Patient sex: M
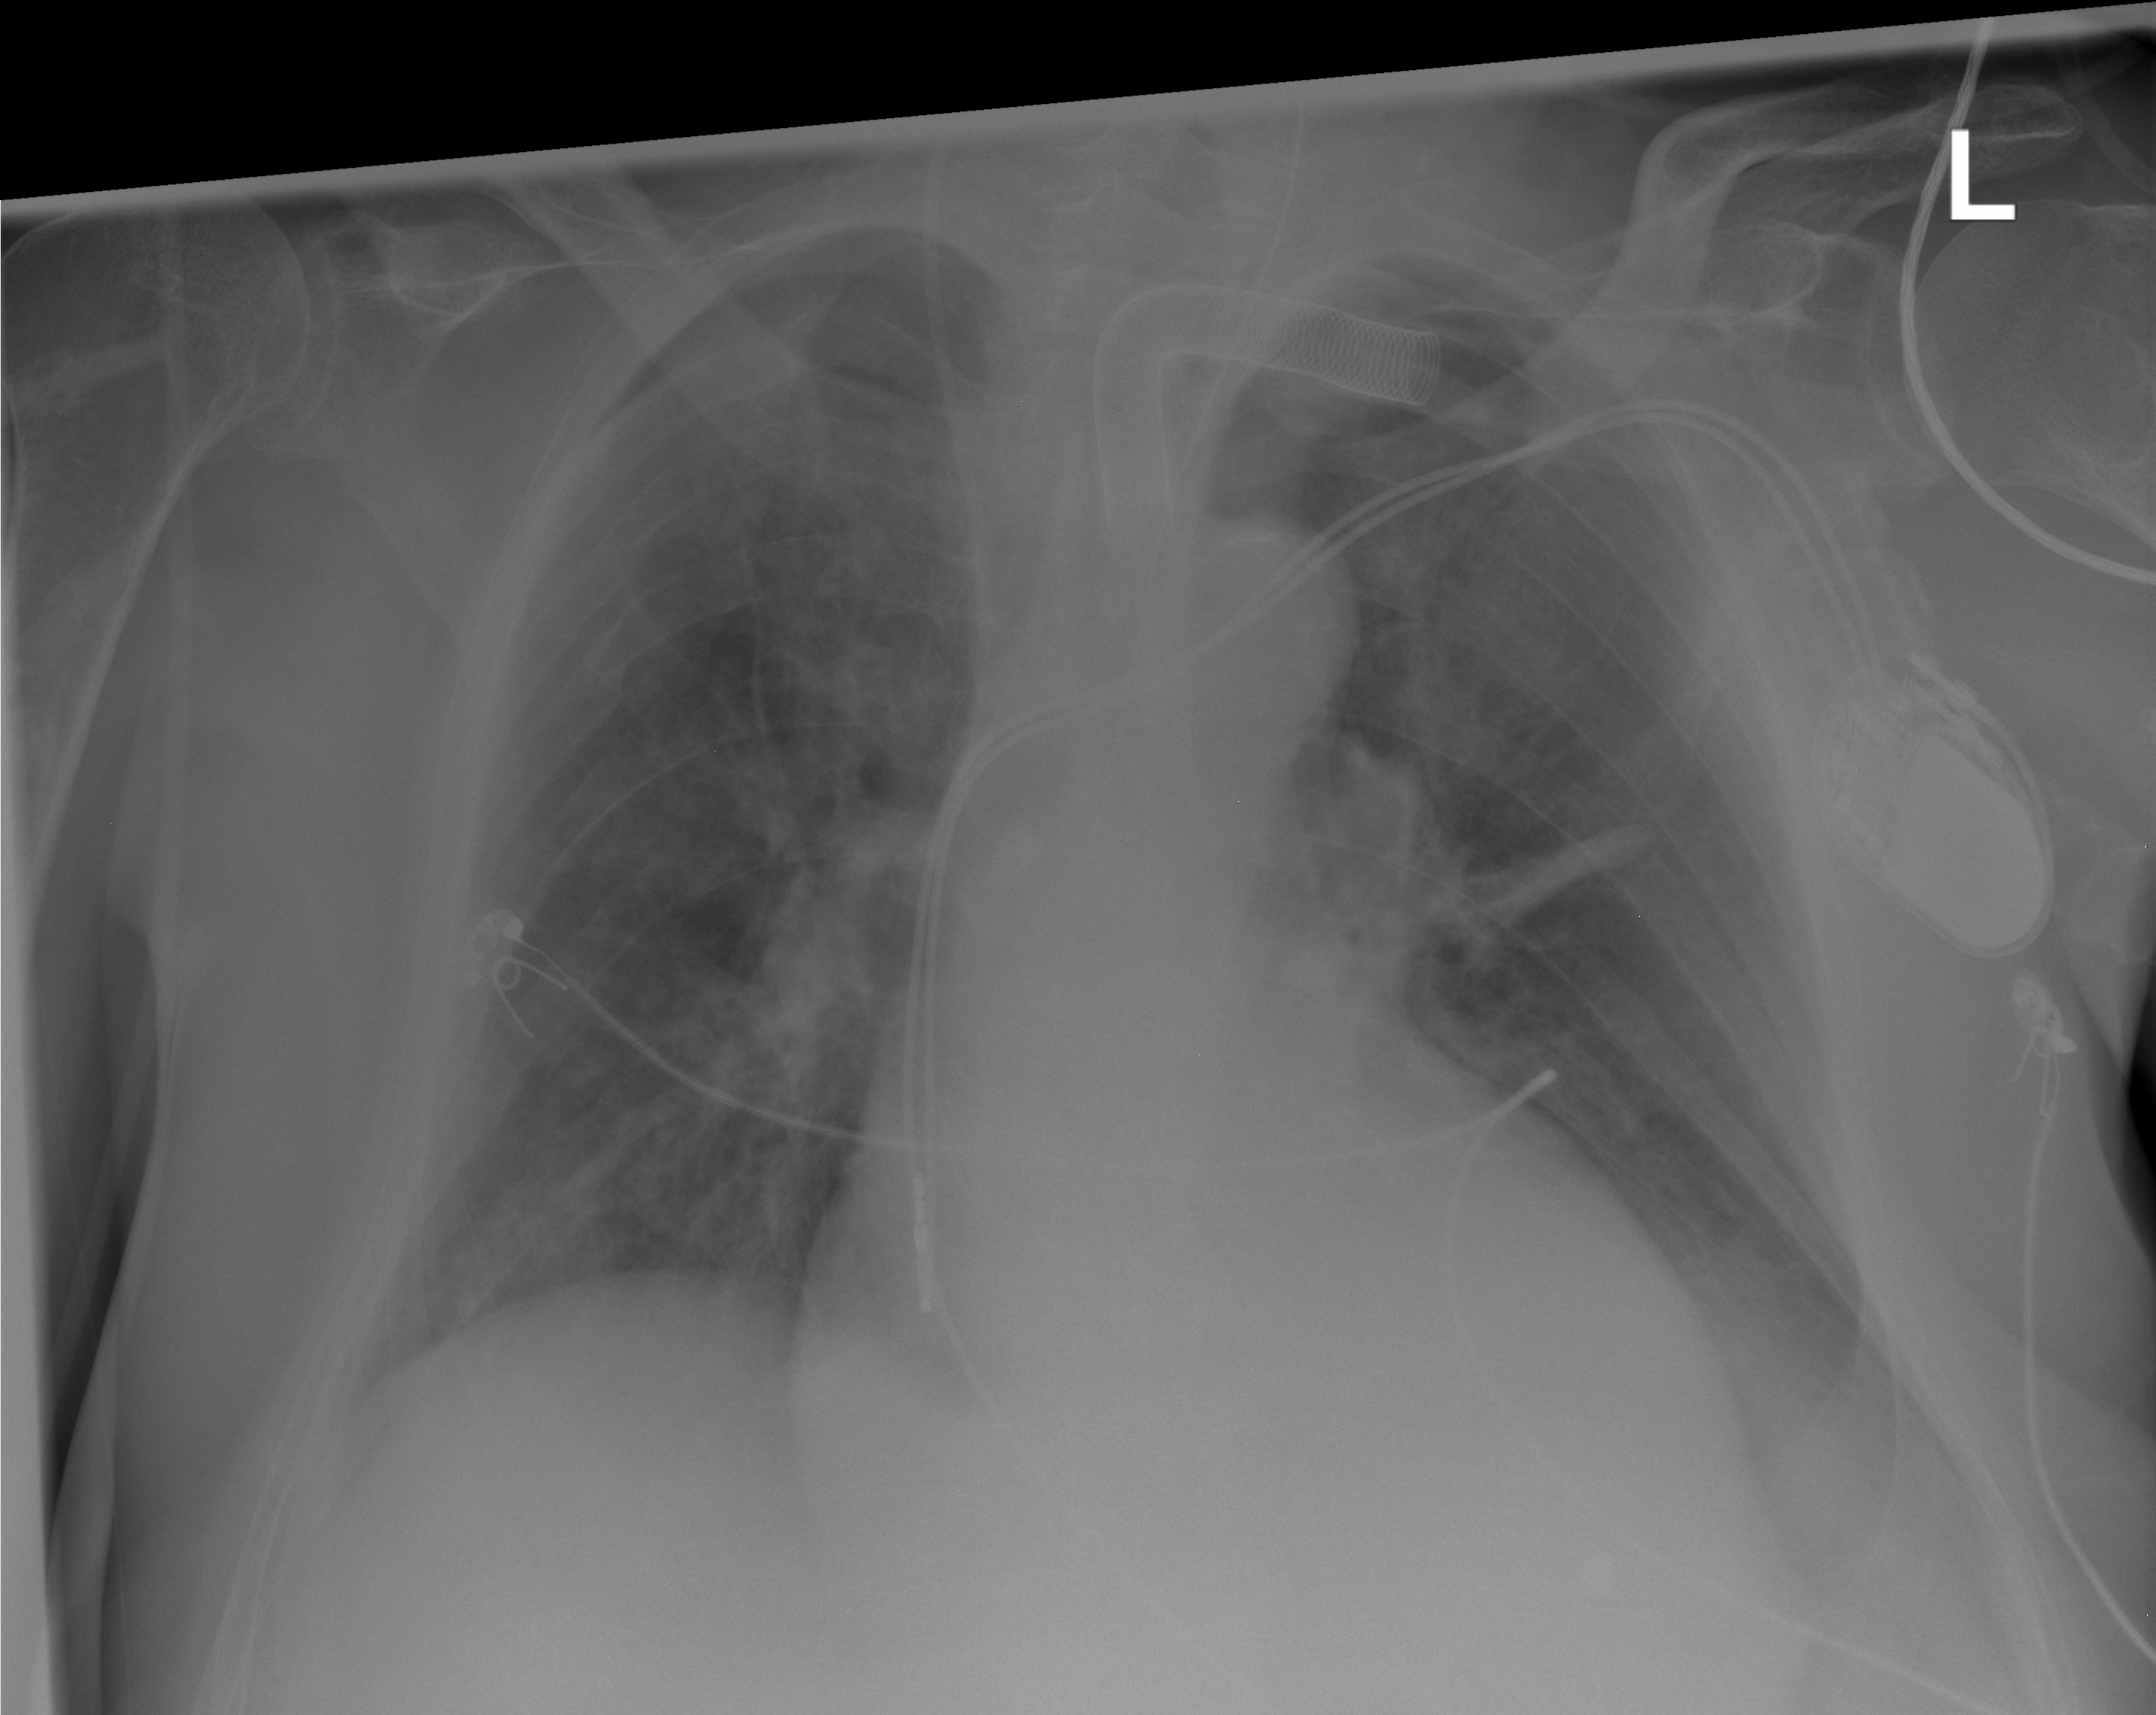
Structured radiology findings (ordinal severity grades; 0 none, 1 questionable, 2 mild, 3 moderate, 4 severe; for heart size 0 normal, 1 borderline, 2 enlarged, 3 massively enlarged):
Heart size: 2
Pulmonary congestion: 0
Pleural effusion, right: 0
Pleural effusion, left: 1
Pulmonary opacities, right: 2
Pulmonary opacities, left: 1
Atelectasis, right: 2
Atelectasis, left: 1